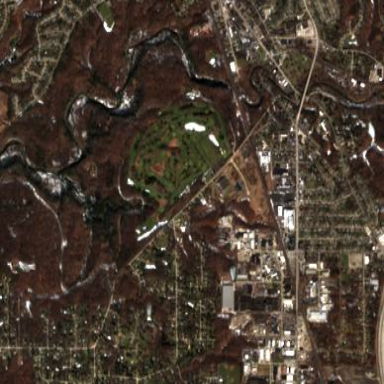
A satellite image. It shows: Golf course.